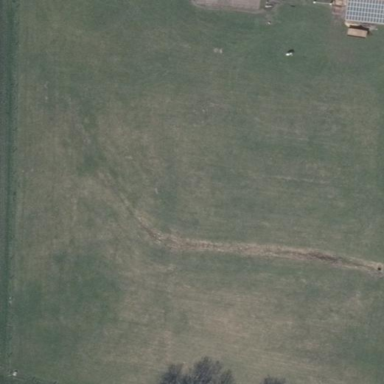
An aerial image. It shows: Fence around grassy area.